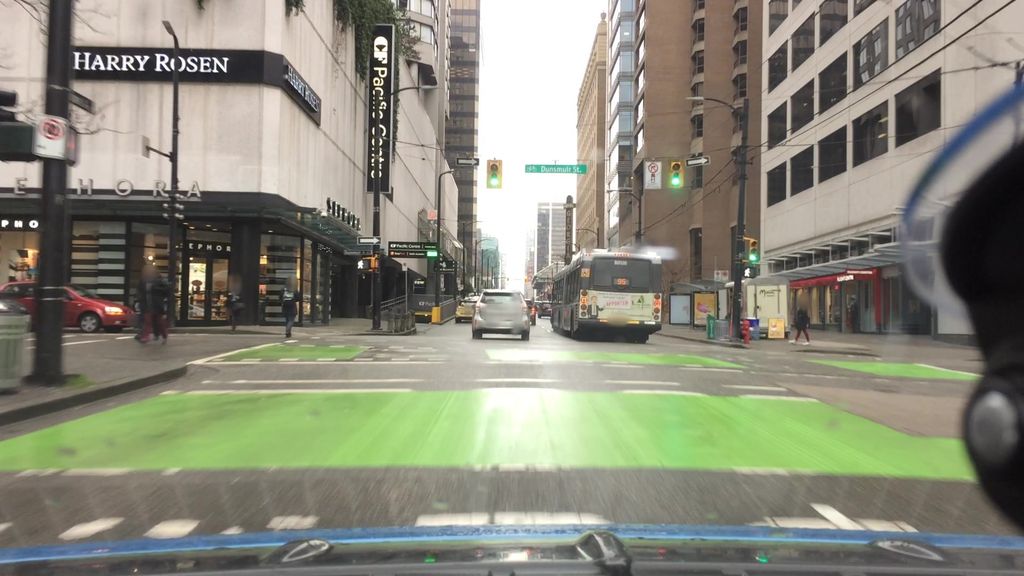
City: vancouver